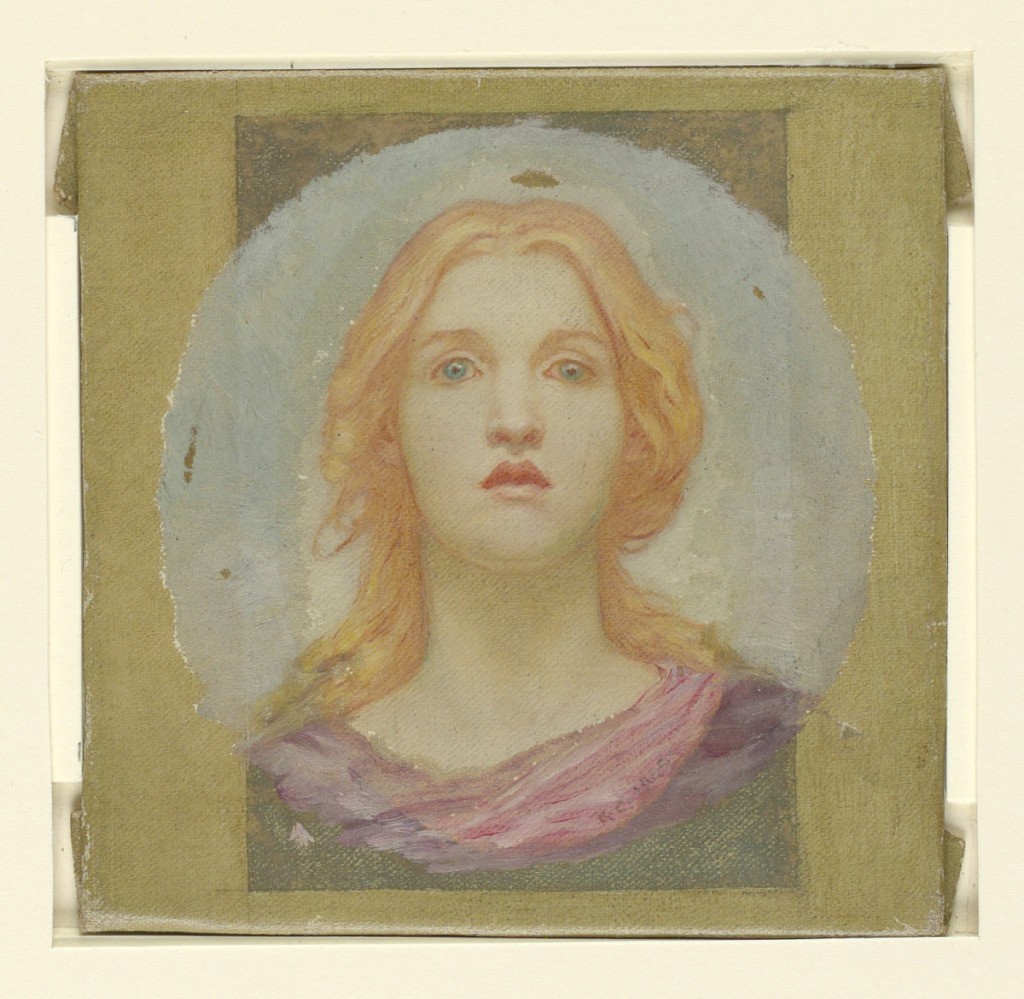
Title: Study for "Hope and Memory"
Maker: Kenyon Cox, American, 1856–1919
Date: ca. 1900
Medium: Bursh and oil paint, graphite on canvas
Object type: Drawing
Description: Study for the head of Hope in the painting "Hope and Memory." Figure appears with blond hair and blue eyes, facing forward.